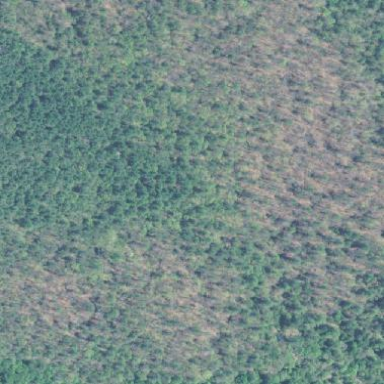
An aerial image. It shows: Needle-leaved woodland.